Question: I want to make something like this

Can you see how the edges have 3 borders? with a style, how do I make something exactly like this?
I got a plan,
Crop the head of the content,
crop the content area,
and crop the footer of the content
So the middle part will repeat with the content, but im not to sure how to make this.
any ideas?
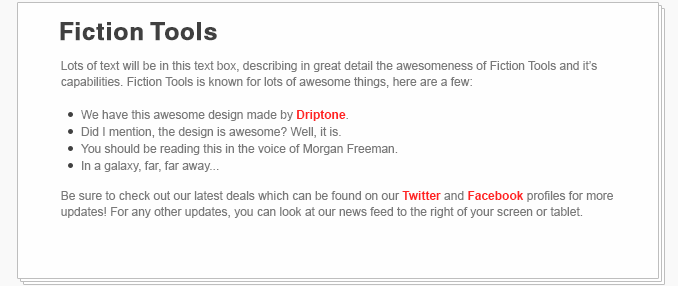
Answer: You can do it with divs, borders and absolute positioning.
<URL>
Just absolutely position the divs and change the top/left slightly
'''
div {
border: 1px solid #aaa;
width: 300px;
height: 200px;
background: white;
position: absolute;
}
#first{
top: 6px;
left: 6px;
}
#second{
top: 3px;
left: 3px;
}
'''